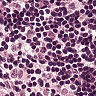
Metastatic tissue present: no